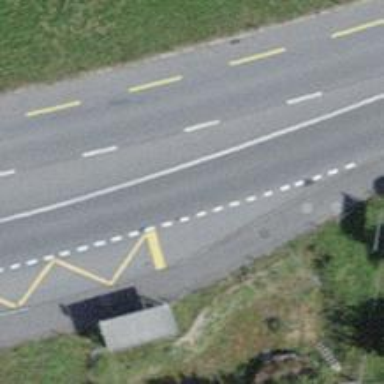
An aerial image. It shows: Secondary road with asphalt surface. There is designated cycle lane on the left side.